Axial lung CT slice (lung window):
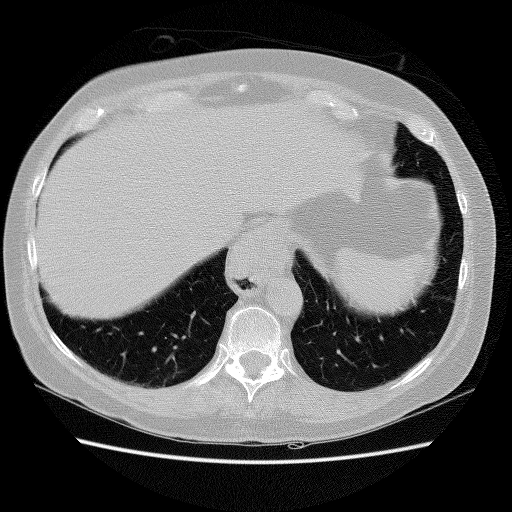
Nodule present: no